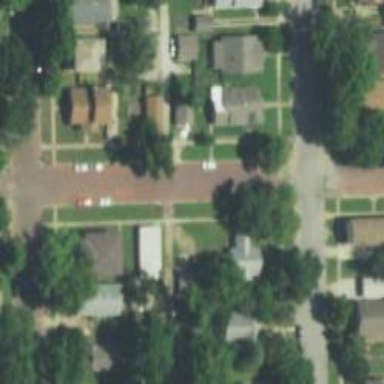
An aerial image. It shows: Alley classified as service road.